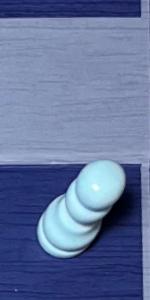
Label: Pawn_White